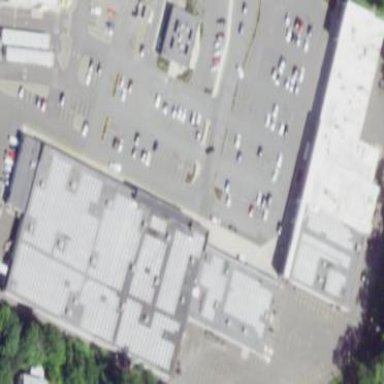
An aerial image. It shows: Retail building.